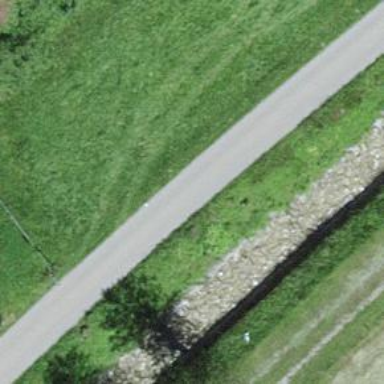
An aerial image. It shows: Unclassified road with paved surface.